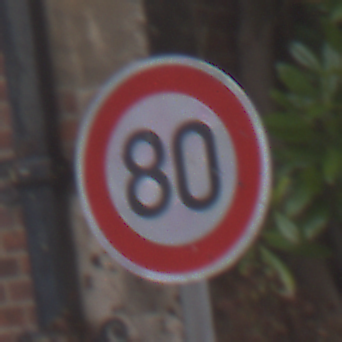
Verkehrszeichen: Geschwindigkeit80
Umgebung: Outdoor, Urban
Tageszeit: Midday
Wetter: Overcast
Licht: Natural
Jahreszeit: NotSpecified
Kontrast: LowContrast